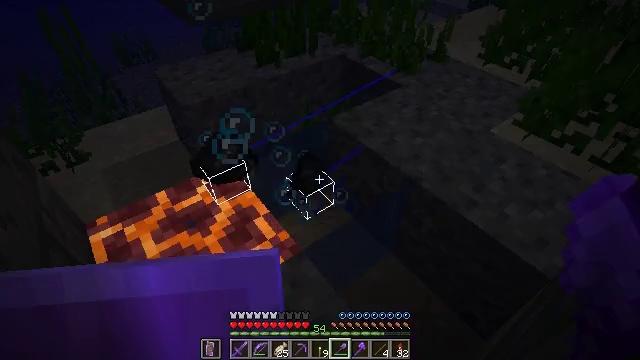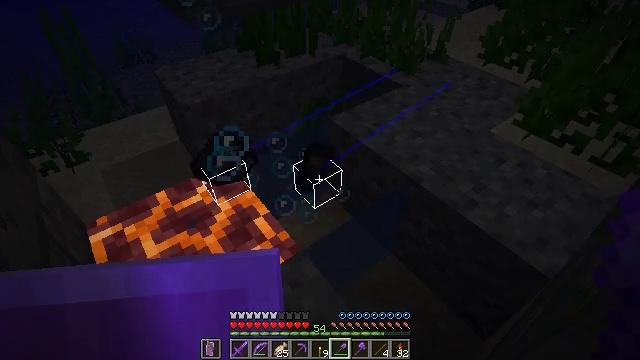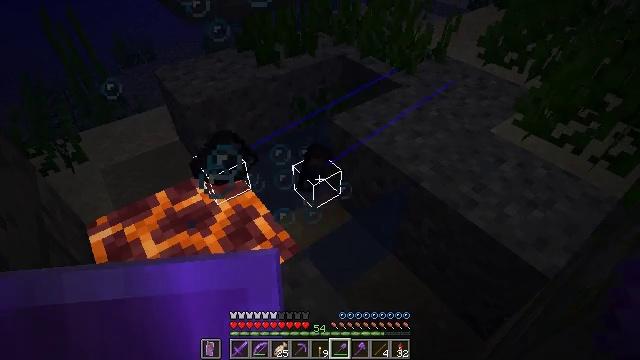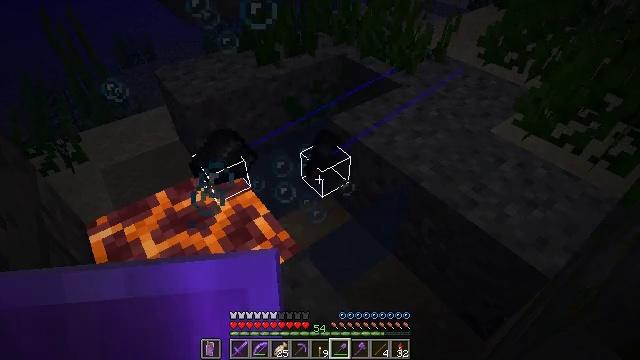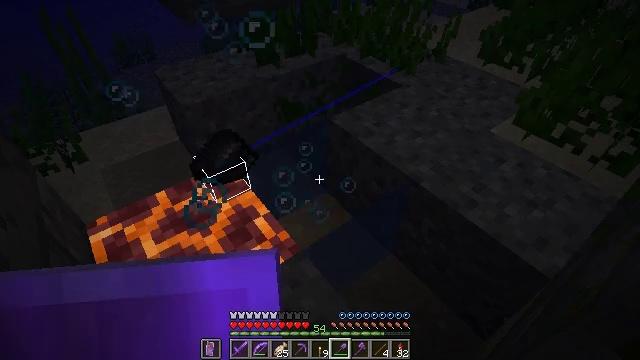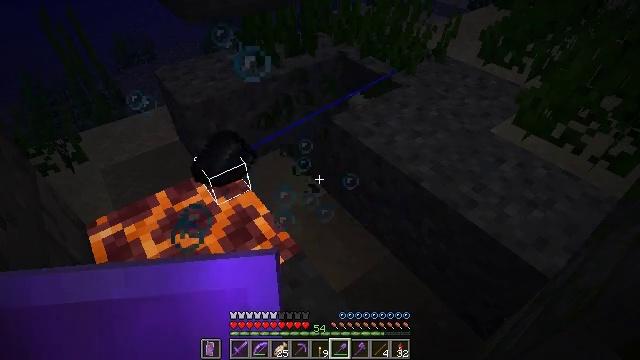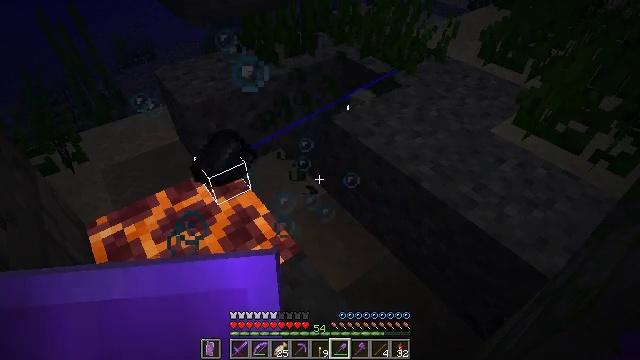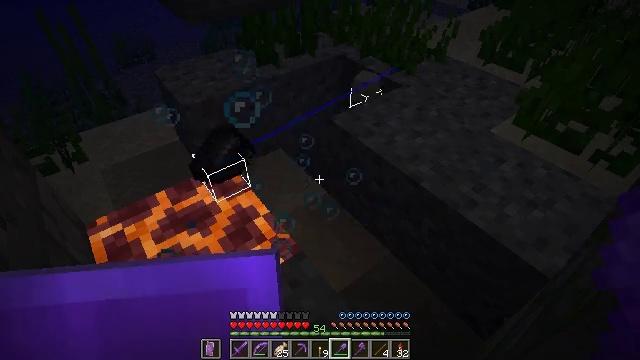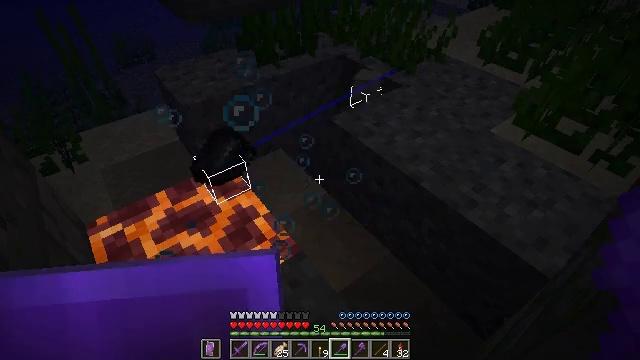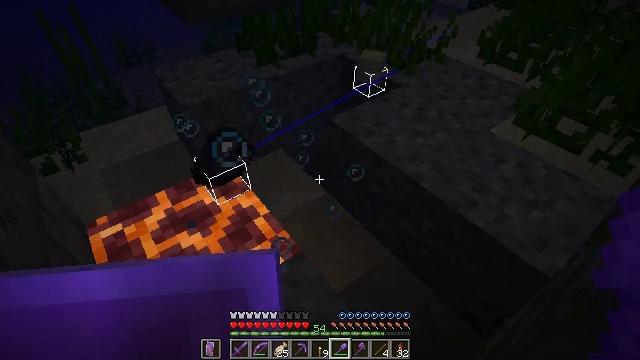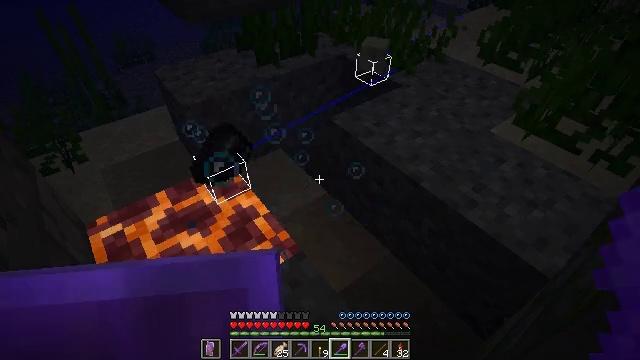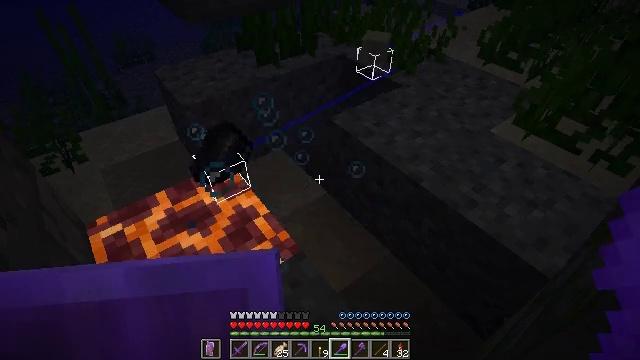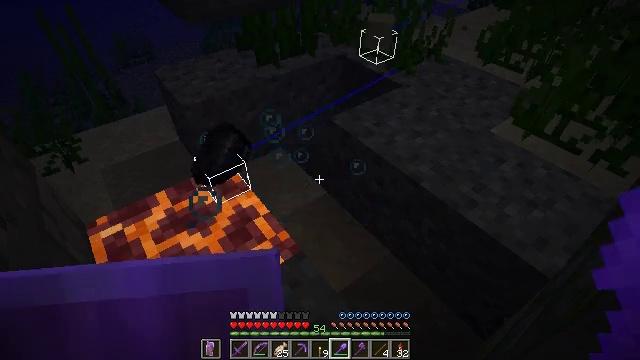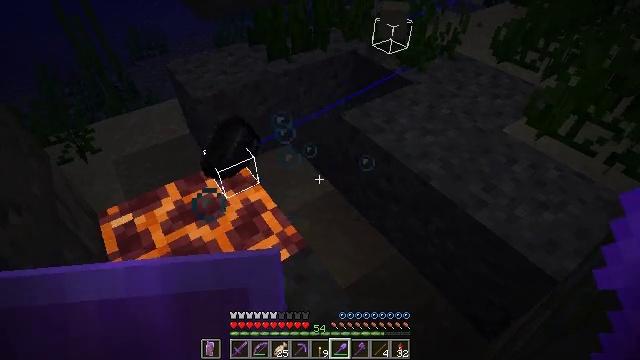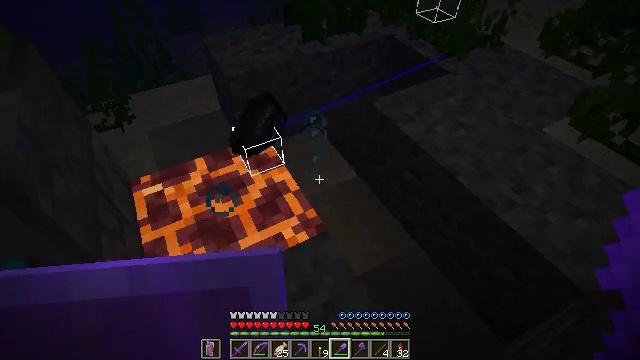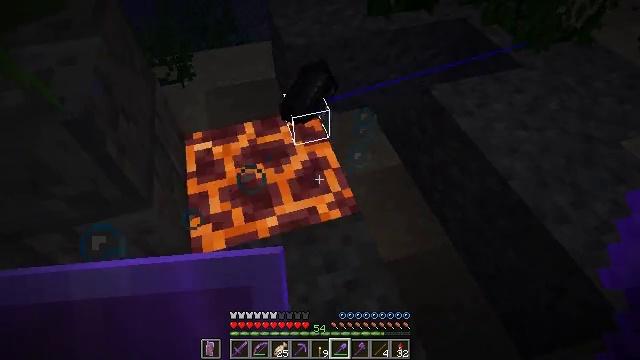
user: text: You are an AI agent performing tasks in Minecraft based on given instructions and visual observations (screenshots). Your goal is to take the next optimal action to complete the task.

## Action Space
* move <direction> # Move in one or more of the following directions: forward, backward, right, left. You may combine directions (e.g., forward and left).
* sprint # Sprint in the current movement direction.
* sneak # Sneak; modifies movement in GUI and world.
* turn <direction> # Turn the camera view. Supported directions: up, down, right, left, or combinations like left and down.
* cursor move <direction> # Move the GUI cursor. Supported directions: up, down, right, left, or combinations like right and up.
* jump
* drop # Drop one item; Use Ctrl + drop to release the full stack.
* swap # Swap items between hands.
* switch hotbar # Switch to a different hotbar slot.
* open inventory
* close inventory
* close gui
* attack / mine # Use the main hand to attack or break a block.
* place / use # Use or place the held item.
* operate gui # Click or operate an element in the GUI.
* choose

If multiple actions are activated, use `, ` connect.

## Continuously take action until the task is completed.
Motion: motion action
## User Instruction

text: Mine gravel from the ground.
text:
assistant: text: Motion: attack / mine
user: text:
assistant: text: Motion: attack / mine
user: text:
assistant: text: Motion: no_op
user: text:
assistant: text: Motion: no_op
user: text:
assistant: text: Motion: no_op
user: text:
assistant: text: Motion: no_op
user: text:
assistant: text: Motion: no_op
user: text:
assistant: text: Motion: no_op
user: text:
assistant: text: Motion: no_op
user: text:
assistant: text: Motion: no_op
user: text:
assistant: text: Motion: no_op
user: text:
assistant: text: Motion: no_op
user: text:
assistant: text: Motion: turn left
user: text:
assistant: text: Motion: turn left and down
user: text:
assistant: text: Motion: turn left and down
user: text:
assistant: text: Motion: move forward, turn left and down
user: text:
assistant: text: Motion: move forward
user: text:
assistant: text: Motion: move forward
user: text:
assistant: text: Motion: move forward
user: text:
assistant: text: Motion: move forward
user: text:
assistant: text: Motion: move forward, sneak
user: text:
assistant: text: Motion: sneak
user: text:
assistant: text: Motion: sneak
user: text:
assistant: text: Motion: sneak
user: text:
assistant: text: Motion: sneak
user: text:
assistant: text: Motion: sneak
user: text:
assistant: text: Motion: sneak
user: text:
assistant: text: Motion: sneak
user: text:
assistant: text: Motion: sneak
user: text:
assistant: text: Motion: sneak, turn left and up